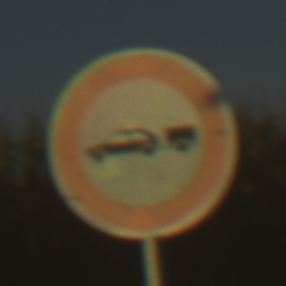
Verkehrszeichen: VerbotPersonenkraftwagenMitAnhaenger
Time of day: SunriseSunset
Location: Outdoor (RoadRail)
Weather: Clear
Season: NotSpecified
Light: Natural